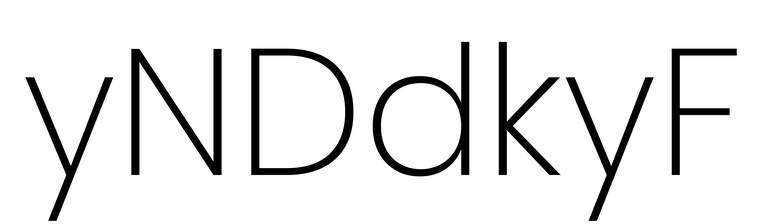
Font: Poppins-ExtraLight